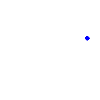
Particle: pion